This is a demodulated (Hilbert-envelope) spectrum computed from a bearing vibration snapshot; the dashed markers indicate where each bearing fault type would appear (BPFO, BPFI, BSF, FTF). Diagnose the bearing from this image, choosing from: normal, inner_race, outer_race, ball.
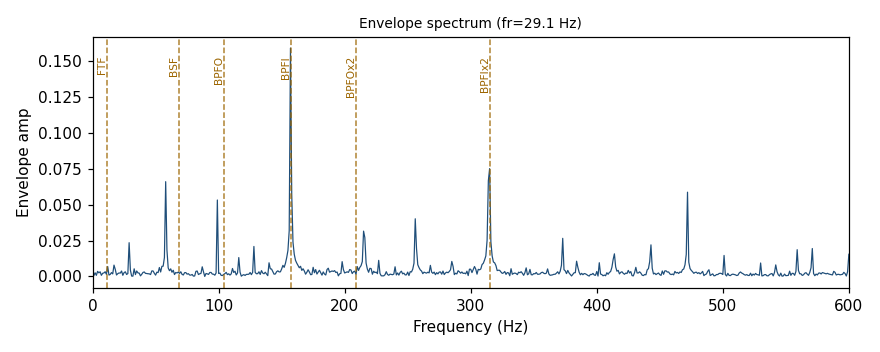
Answer: inner_race